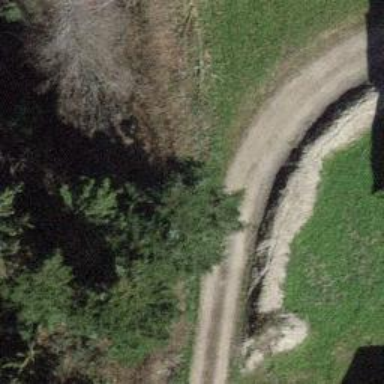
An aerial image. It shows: Gravel track with grade 2 tracktype.